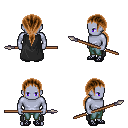
a pixel art fantasy rpg character, male body template, dark elf, purple skin, black cape, teal pants, brown ponytail hairstyle, ghillies, spear, four views (front, back, left, right), 2x2 character sprite sheet, small pixel art, hard edges, no anti-aliasing